Interaction volume radius: 5 \u00c5
Interaction volume height: 10 \u00c5
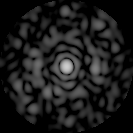
Disorder parameter: 0.845